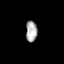
Tissue: prostate
Cell type: Fibroblasts
Senescence score: 0.7008
Nuclear area (px): 230
Mean DAPI intensity: 172.974